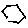
Label: hexagon